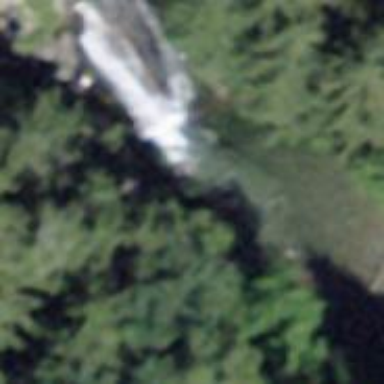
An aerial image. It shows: Beautiful waterfall in nature.